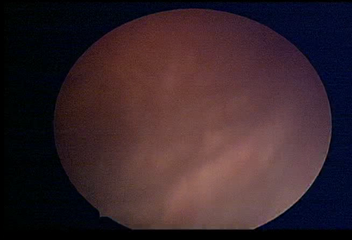
Modality: WLC
Class: Normal mucosa
Bladder cancer association: No